Question: I'm having a bit of trouble getting my simple PHP code to execute. All it does is include some HTML into my website that I wish to remain constant.
Here is the PHP file I wish to include:
'''
<div class = "row2col1">
<h2><u> Links </u></h2>
<br/>
<a class="sidebar" href="aboutus.html">About Us</a>
<br/>
<a class="sidebar" href="http://www.yougov.co.uk/">YouGov</a>
<br/>
<a class="sidebar" href="https://www.conservatives.com/">Conservatives</a>
<br/>
<a class="sidebar" href="http://www.labour.org.uk/">Labour</a>
<br/>
<a class="sidebar" href="http://www.libdems.org.uk/">Liberal Democrats</a>
<br/>
<a class="sidebar" href="http://www.snp.org/">SNP</a>
<br/>
<a class="sidebar" href="http://www.bnp.org.uk/">BNP</a>
<br/>
<a class="sidebar" href="http://www.ukip.org/">UKIP</a>
<br/>
<form>
<input type="button" value="Login/Sign Up" onClick="clicked()" />
</form>
</div>
'''
I have saved this as sidebar.php. This is the code for the rest of the website homepage including the php include script:
'''
<!doctype html public "-//W3C//DTD XHTML 1.0 Transitional//EN""http://www.w3.org/TR/xhtml1/DTD/xhtml-transitional.dtd"
<html>
<head>
<title>Poll Analysis</title>
<link rel="stylesheet" type="text/css" href="style.css" />
<script>
function clicked(){
alert("This is currently under construction. We're sorry");
}
</script>
</head>
<body>
<div class= "main">
<div class = "row1">
<img src="http://i.imgur.com/Jr8K4oz.png" width="100%" height="100%" />
</hr>
</br>
</div>
</div>
<div class = "row2">
<?php include("sidebar.php");?>
<div class = "row2col2">
<h1> ENTER ARTICLE TITLE HERE </h1>
<hr/>
<br/>
<p> Enter article here </p>
<p> Enter article here </p>
<p> Enter article here </p>
<p> Enter article here </p>
<p> Enter article here </p>
<p> Enter article here </p>
<p> Enter article here </p>
<p> Enter article here </p>
</div>
</div>
<footer>
<hr/>
<br/>
<p> Page hosted by <a href ="http://www.000webhost.com/852668.html"> 000webhost </p></a>
<p> &#169; Mark Turner 2015 </p>
</footer>
</body>
</html>
'''
I originally saved this as a .html file, but then I remembered that you have to save it as index.php to get the PHP script to execute. However, when I changed it, I got this in my browser:

Can somebody please tell me what I'm doing wrong (it's probably something really stupid like last time!)
Thanks in advance,
Mark Turner :)
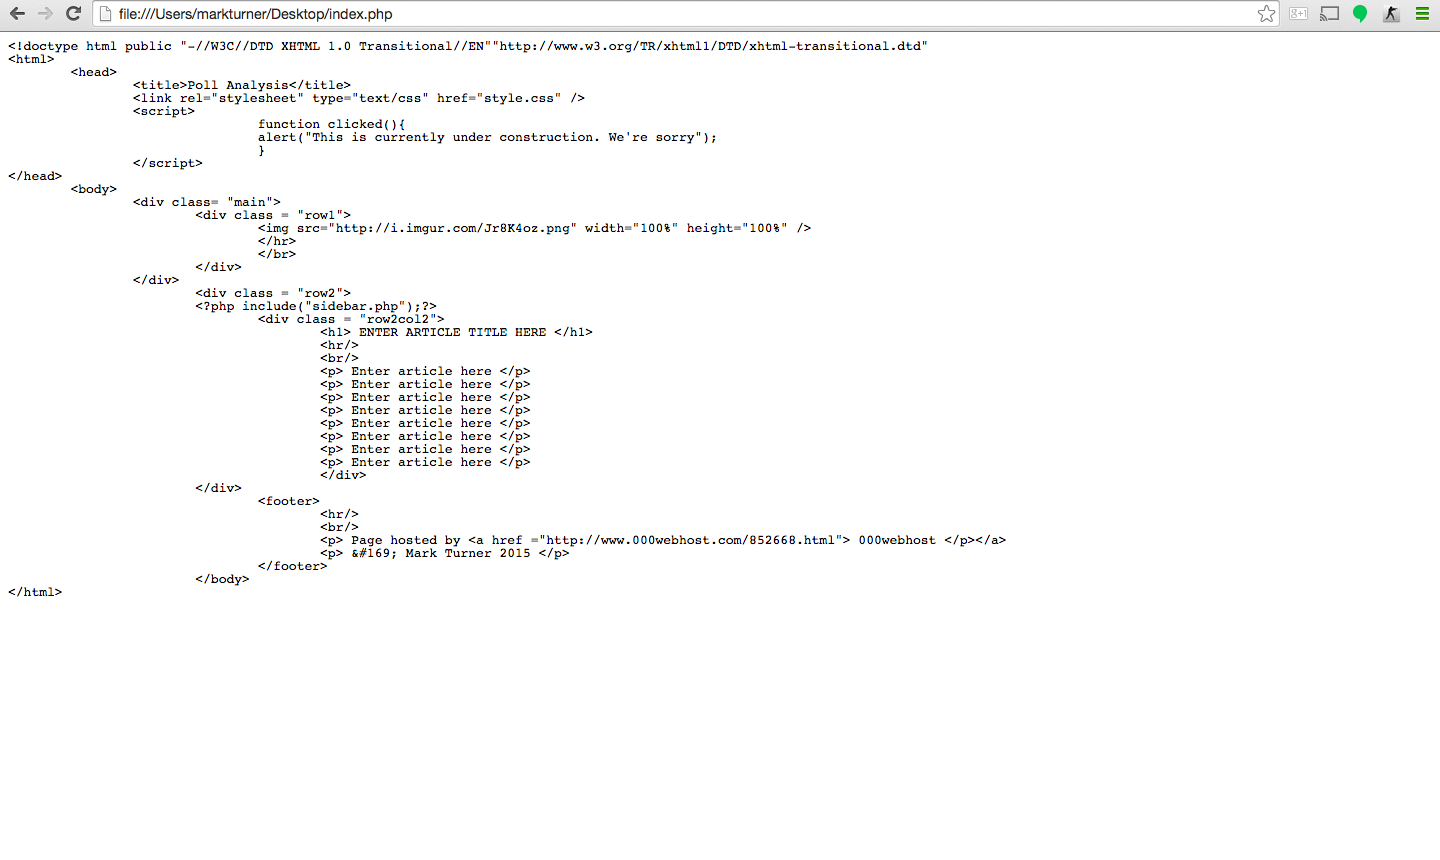
Answer: You must install apache server to run php. I prefer Xampp.
To run :
1. You can download it from https://www.apachefriends.org/download.html
2. Creat a folder under ../xampp/htdocs/
3. pest your code ../xampp/htdocs/YourFolder
4. Turn On Xampp Control Panel And Start Apache and Mysql
5. Open a browser and then type "localhost/YourFolder/index.php" (or "localhost/YourFolder" [if and only if your file is index.php/index.html]) in the Address bar